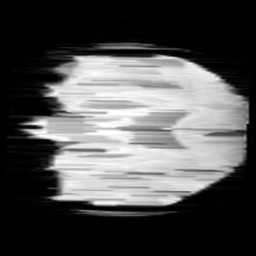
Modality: minIP
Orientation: coronal
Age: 12
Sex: male
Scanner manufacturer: siemens
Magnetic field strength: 3 T
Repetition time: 0.027 s
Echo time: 0.02 s